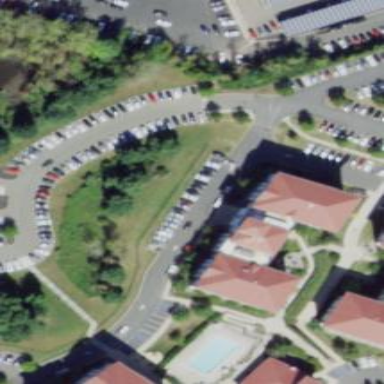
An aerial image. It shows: Dormitory building.